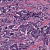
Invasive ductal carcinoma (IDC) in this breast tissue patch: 1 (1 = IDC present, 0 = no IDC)